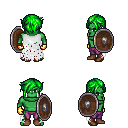
a pixel art fantasy rpg character, male body template, orc, green skin, white tattered cape, magenta pants, green pixie cut hairstyle, gold gloves, brown shoes, shield, four views (front, back, left, right), 2x2 character sprite sheet, small pixel art, hard edges, no anti-aliasing